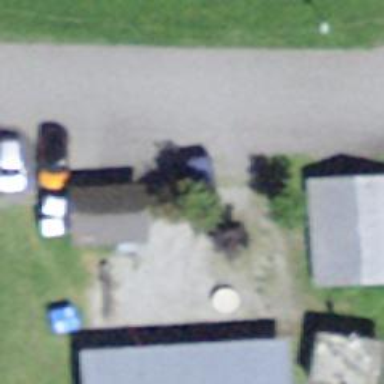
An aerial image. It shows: Toilets are available here.